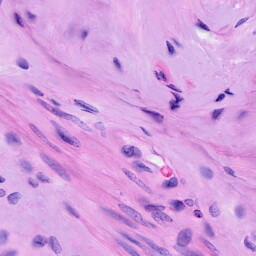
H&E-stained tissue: Ovarian